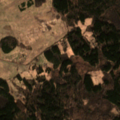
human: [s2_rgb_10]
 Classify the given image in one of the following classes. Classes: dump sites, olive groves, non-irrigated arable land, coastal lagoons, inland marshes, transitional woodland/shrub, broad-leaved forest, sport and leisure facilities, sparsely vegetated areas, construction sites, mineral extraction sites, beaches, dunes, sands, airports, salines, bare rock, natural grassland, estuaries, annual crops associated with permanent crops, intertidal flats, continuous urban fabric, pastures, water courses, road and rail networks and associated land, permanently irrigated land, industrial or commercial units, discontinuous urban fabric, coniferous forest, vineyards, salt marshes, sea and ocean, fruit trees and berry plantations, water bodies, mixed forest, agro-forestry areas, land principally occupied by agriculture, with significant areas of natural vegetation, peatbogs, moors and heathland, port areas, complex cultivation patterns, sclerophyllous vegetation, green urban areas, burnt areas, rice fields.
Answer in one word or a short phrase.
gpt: non-irrigated arable land, land principally occupied by agriculture, with significant areas of natural vegetation, broad-leaved forest, coniferous forest, mixed forest